Interaction volume radius: 10 \u00c5
Interaction volume height: 15 \u00c5
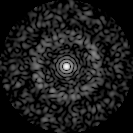
Disorder parameter: 0.8378